Aerial crown-view tile of a tropical tree (Barro Colorado Island, Panama), acquired 20240611:
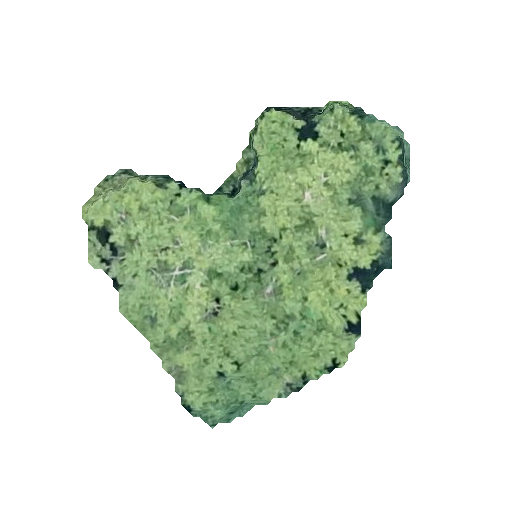
Species: Trattinnickia aspera
GBIF accepted scientific name: Trattinnickia aspera
Crown area: 103.115 m²